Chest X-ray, PA view. Patient: 57 years old, sex M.
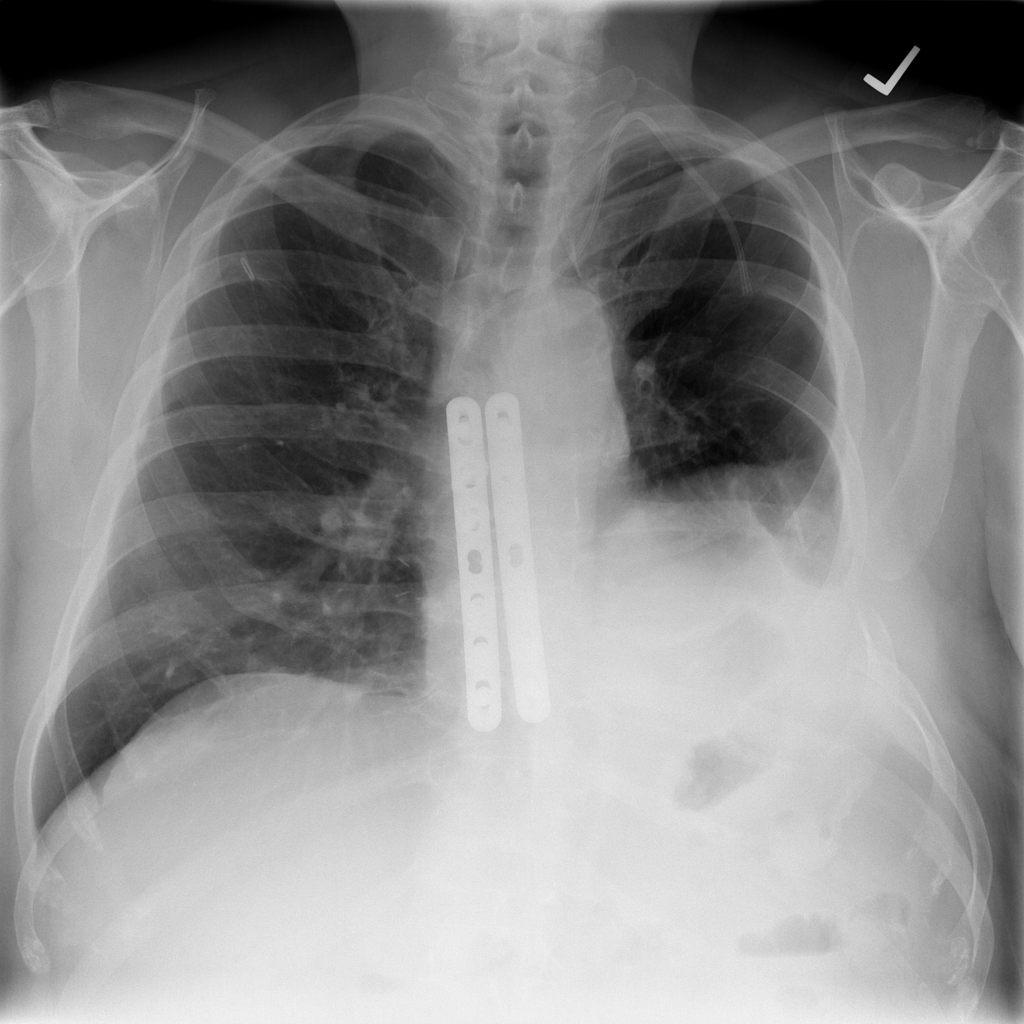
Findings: No Finding